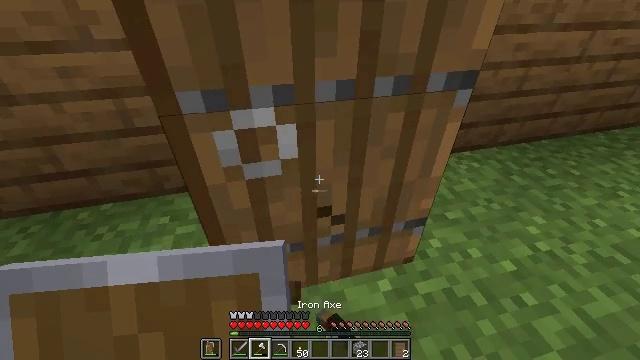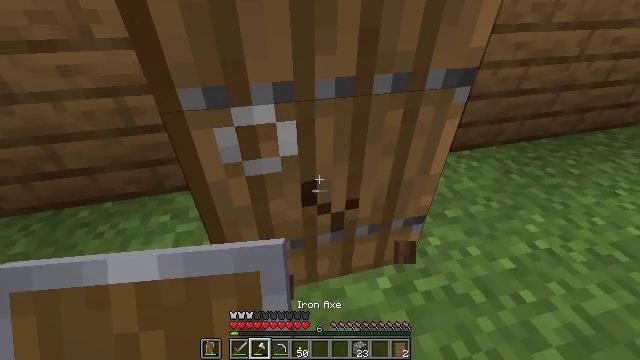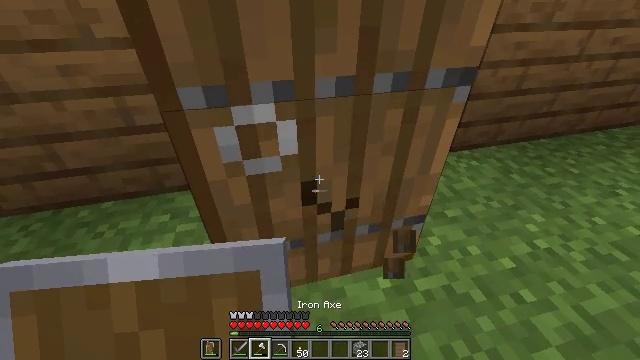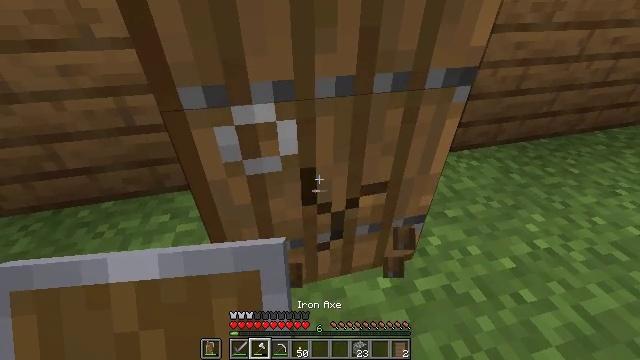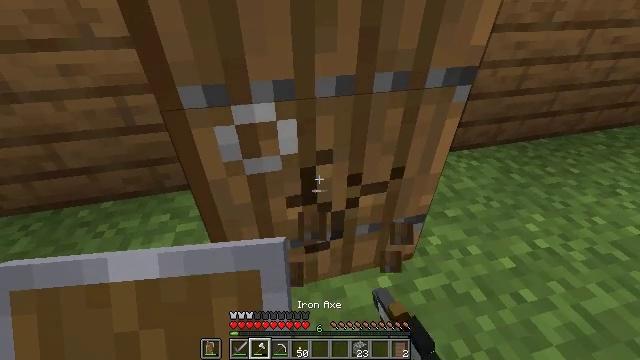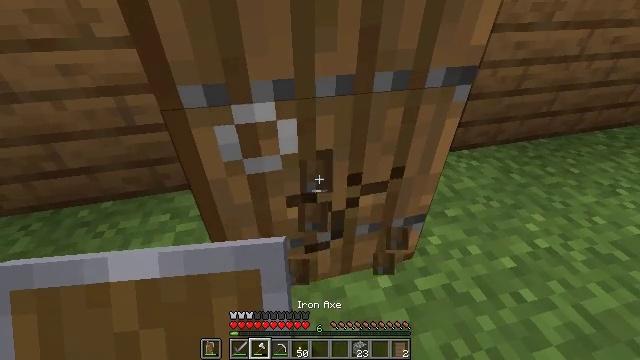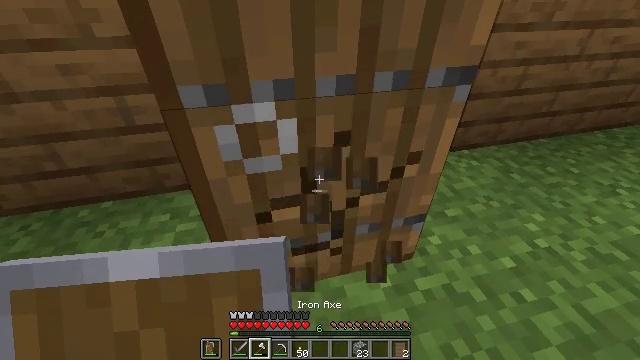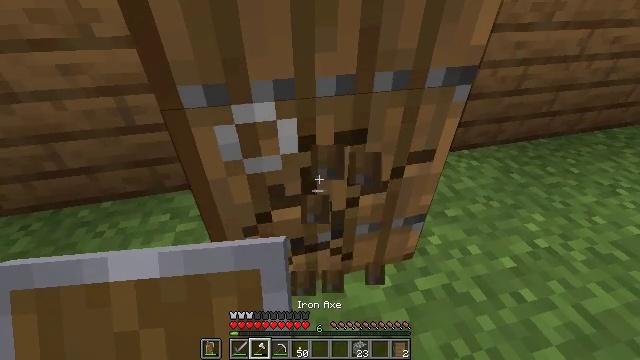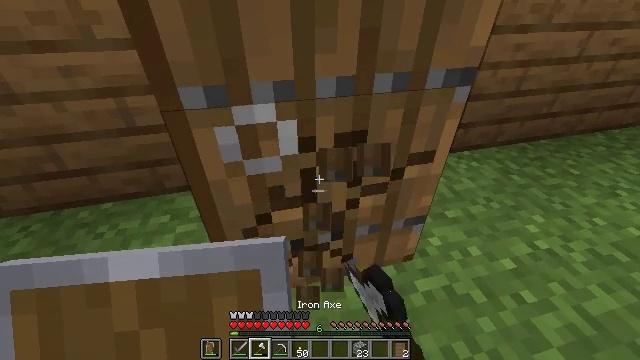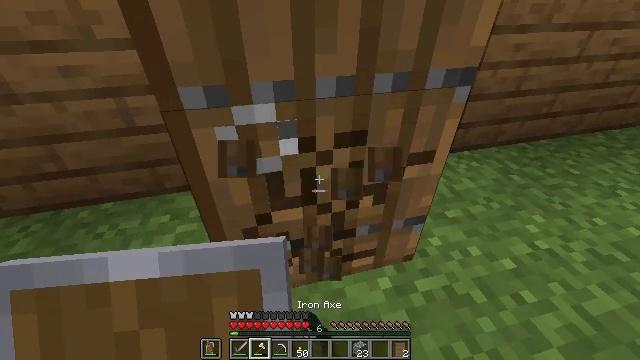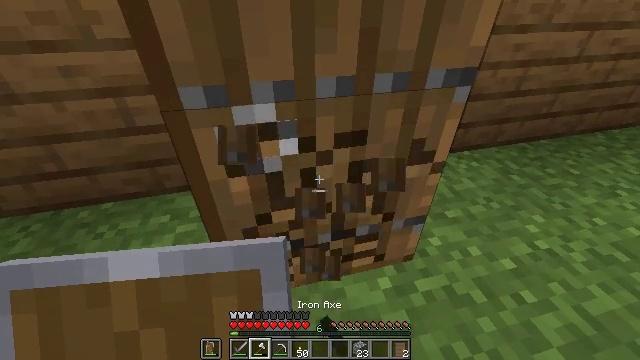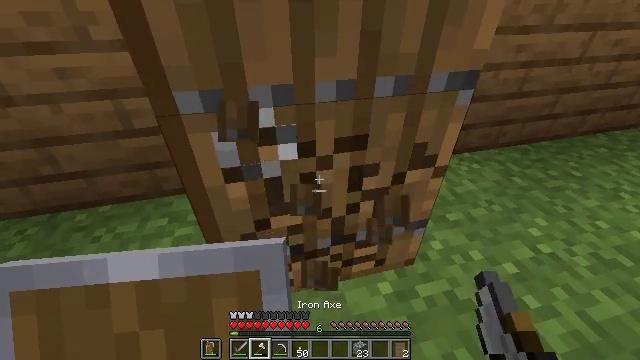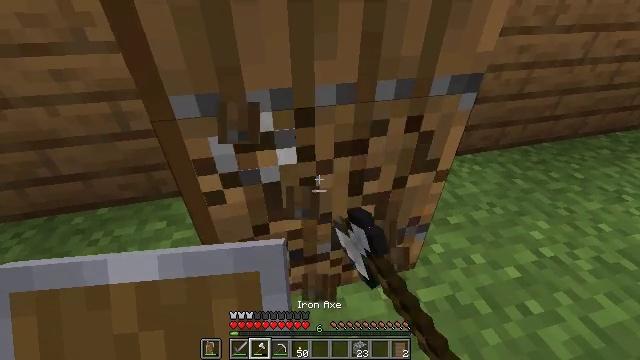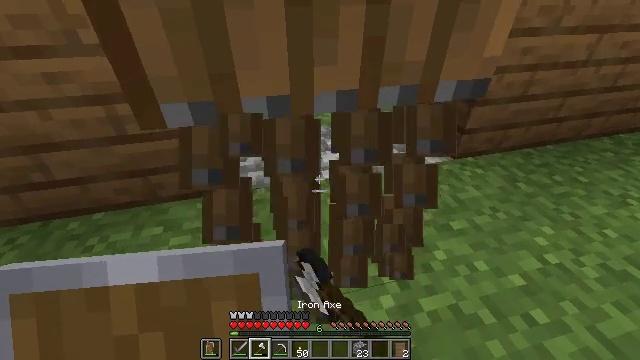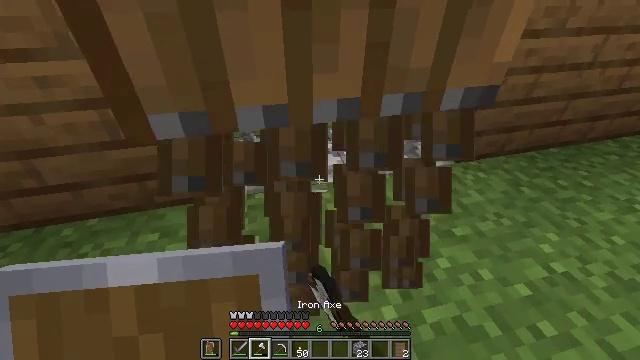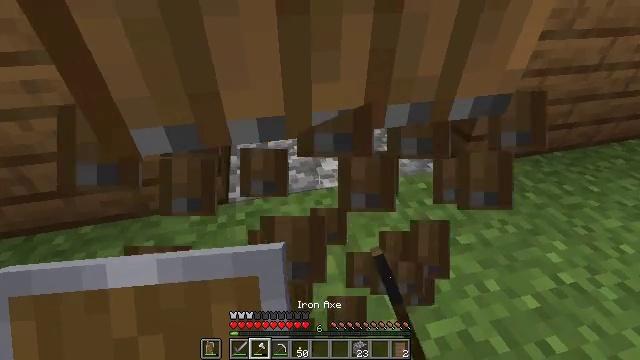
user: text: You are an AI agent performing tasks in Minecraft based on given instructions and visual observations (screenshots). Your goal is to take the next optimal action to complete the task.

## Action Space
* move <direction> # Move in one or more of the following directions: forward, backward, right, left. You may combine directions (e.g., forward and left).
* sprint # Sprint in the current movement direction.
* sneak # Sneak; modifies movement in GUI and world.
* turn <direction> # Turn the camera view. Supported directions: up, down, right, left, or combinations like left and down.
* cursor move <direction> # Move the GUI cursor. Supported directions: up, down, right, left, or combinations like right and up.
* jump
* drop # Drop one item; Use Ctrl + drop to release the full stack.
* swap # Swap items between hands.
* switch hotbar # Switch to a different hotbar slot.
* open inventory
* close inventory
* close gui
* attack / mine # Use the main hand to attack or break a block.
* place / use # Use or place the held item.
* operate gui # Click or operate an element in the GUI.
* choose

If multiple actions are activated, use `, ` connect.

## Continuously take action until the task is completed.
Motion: motion action
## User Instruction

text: Mine the spruce door to collect it.
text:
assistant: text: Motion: sneak, attack / mine
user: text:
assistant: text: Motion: sneak, attack / mine
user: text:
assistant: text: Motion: sneak, attack / mine
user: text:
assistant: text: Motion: sneak, attack / mine
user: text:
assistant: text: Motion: sneak, attack / mine
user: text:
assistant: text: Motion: sneak, attack / mine
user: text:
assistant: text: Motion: sneak, attack / mine
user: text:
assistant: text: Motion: sneak, attack / mine
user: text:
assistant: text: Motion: sneak, attack / mine
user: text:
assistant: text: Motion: sneak, attack / mine
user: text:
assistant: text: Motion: move forward, sneak, attack / mine
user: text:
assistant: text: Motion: move forward, sneak, attack / mine
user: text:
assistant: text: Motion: move forward, sneak, attack / mine
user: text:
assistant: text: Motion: move forward, sneak, attack / mine
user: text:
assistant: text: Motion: move forward, sneak, attack / mine
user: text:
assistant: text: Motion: move forward, sneak, turn left, attack / mine
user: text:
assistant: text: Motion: move forward, sneak, turn left, attack / mine
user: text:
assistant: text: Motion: sneak